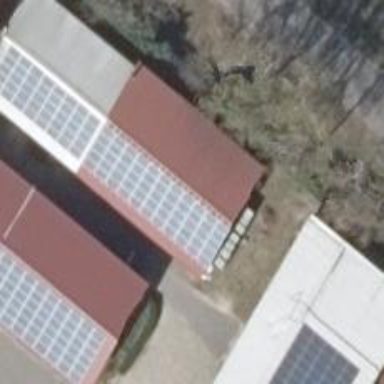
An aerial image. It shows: Small solar photovoltaic panel used as generator to produce electricity.